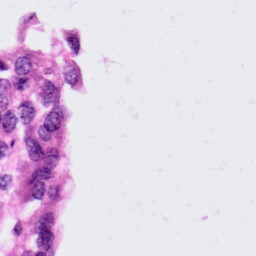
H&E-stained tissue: Colon